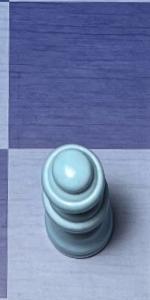
Label: Queen_White